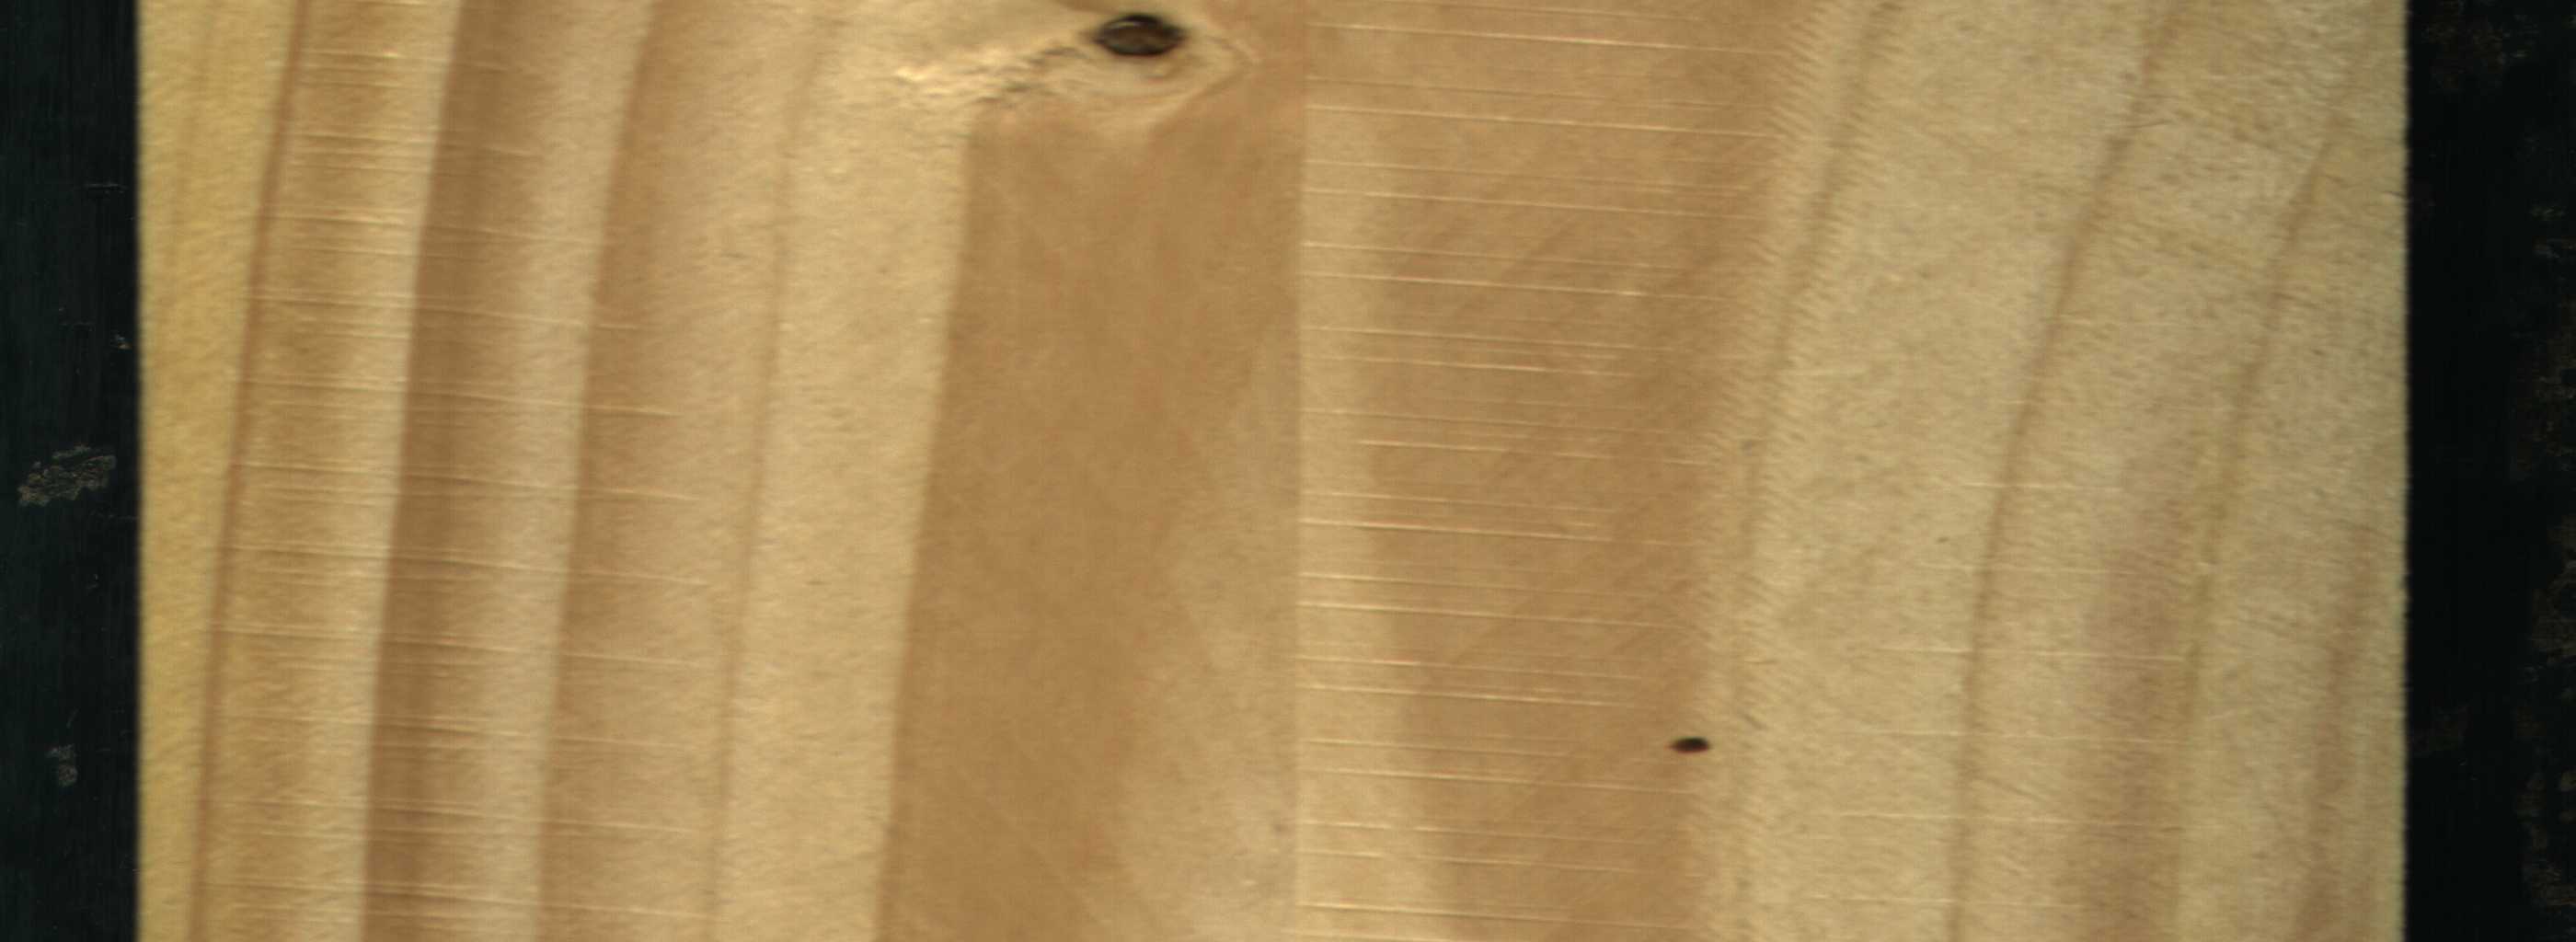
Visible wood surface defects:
Dead_Knot
Dead_Knot